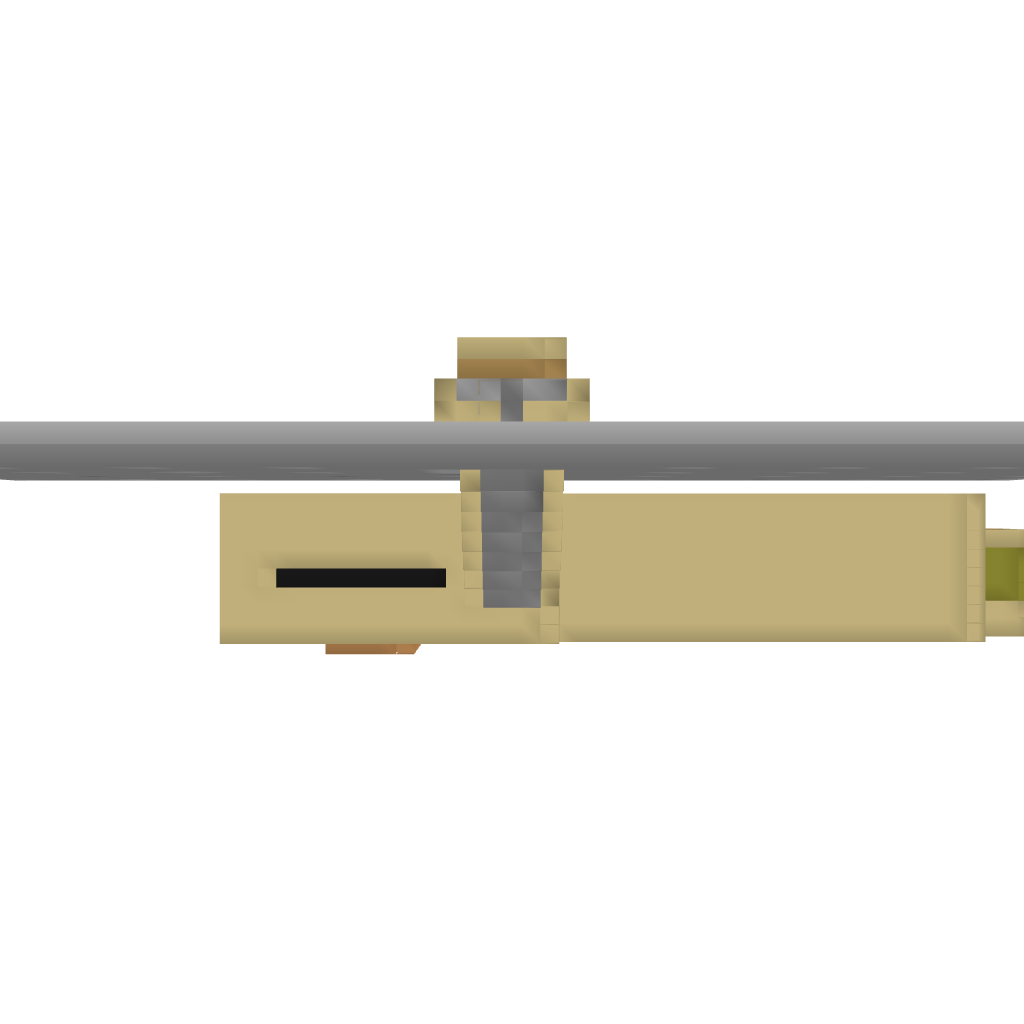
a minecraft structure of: Awesome and Epic Storage Base